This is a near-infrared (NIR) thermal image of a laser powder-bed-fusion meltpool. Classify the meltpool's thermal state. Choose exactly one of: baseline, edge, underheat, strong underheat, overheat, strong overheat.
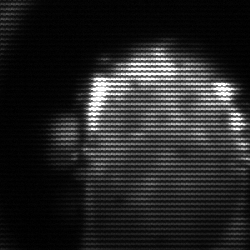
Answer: baseline